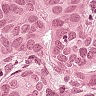
Metastatic tissue present: yes